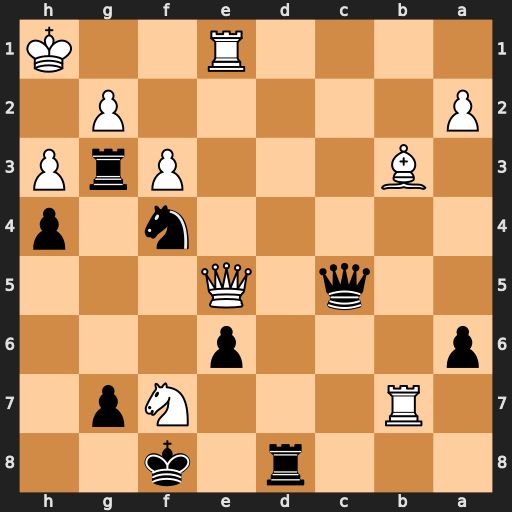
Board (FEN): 3r1k2/1R3Np1/p3p3/2q1Q3/5n1p/1B3PrP/P5P1/4R2K
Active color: b
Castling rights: -
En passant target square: -
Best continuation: Qf2 Qc5+ Qxc5 Nxd8 Qf2 Nxe6+ Nxe6 Rb8+ Ke7